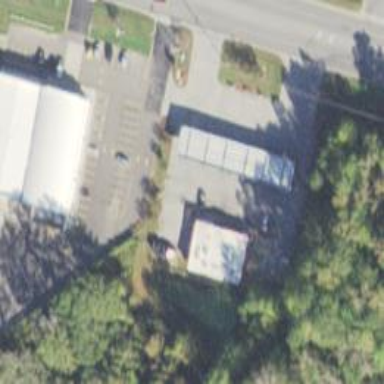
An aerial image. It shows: Convenience shop.